Field crop: maize
Growth stage: 1
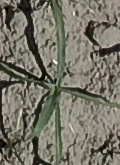
Species: sorghum